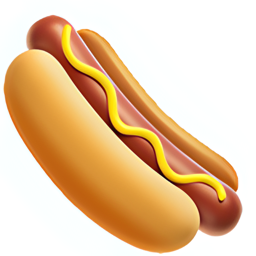
Name: hot dog
Emoji: 🌭
Group: Food & Drink
Sub-group: food-prepared